Question: I have spinner and code 'android.R.layout.simple_spinner_dropdown_item'.
But I get weird height like this:

I want to have 'dropdown_items' like they are by default but also I don't want to have weird height on the main screen.
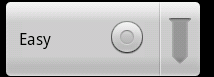
Answer: Use the 'adapter.setDropDownViewResource(int resId)' method to use a specific layout for the dropdown box (not the elements)
As seen <URL>